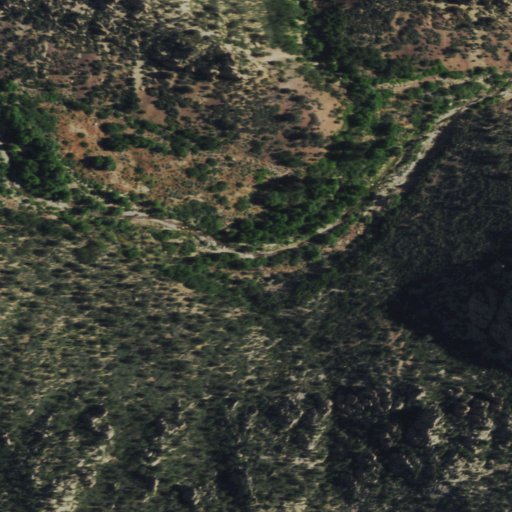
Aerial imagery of valley in Nevada named Split Pine Hollow containing evergreen forest, shrub, and woody wetlands